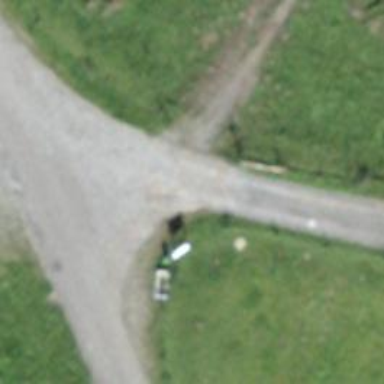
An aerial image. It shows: Gate.